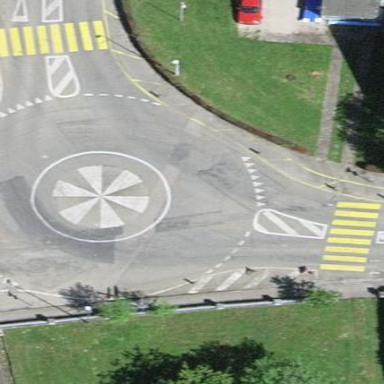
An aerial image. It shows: Tertiary road leading to roundabout junction.